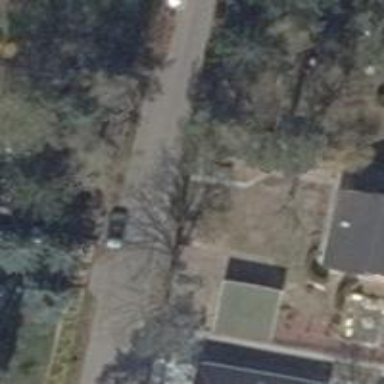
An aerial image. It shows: Driveway leading to service road.